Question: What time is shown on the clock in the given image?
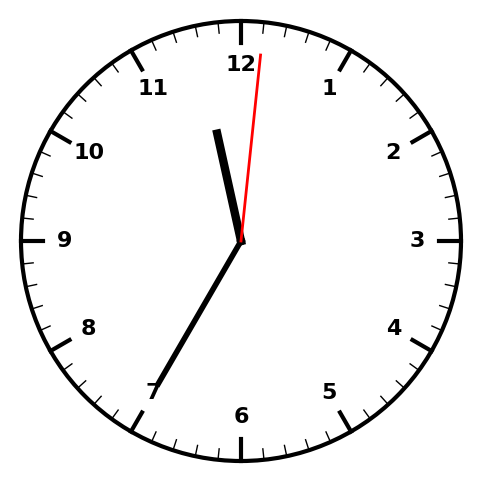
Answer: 11:35:01